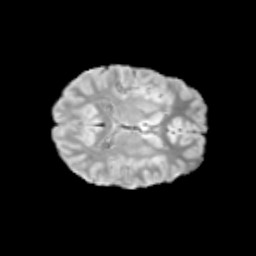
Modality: T2w
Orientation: axial
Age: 12
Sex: female
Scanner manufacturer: siemens
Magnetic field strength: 3 T
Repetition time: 3.8 s
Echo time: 0.07 s